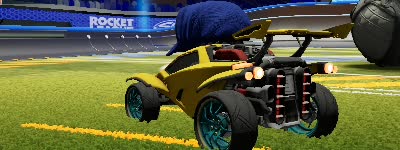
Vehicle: octane